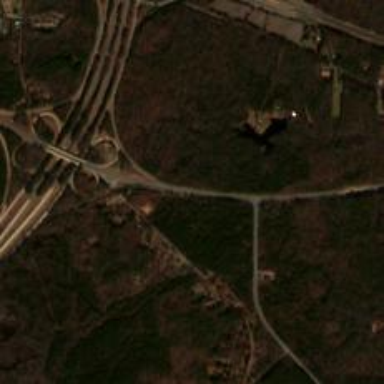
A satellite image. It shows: Motorway junction.